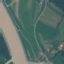
Label: River